Question: I have a partial view that pops up on button click. The partial view displays fine but when i try to click the form check boxes they do not display checked. I am not sure what's going on but it seems like the check box event never gets fired or something along those lines. I have tried using loading the partial view using the jquery load function but I cannot seem to get it to load. So instead I am using the AJAX call and inserting the data into a div on the normal view.
Here is my partial view:
'''
@model EmployeeMaster.Models.EmployeeAsset
@using (Html.BeginForm())
{
@Html.AntiForgeryToken()
<div class="btn-group" data-toggle="buttons-radio">
<table class="table table-striped table-bordered table-condensed">
<thead>
<tr>
<th>Item</th>
<th>Yes/No</th>
<th>Item</th>
<th>Yes/No</th>
<th>Item</th>
<th>Yes/No</th>
</tr>
</thead>
<tbody>
<tr>
<td>
@Html.Label("Cellular Telephone : ")
</td>
<td>
@Html.CheckBoxFor(model => model.CellPhone)
</td>
<td>
@Html.Label("Mileage Log : ")
</td>
<td>
@Html.CheckBoxFor(model => model.MileageLog)
</td>
<td>
@Html.Label("Travel Expense Reports : ")
</td>
<td>
@Html.CheckBoxFor(model => model.TravelExpenseReports)
</td>
</tr>
<tr>
<td>
@Html.Label("Computer : ")
</td>
<td>
@Html.CheckBoxFor(model => model.Computer)
</td>
<td>
@Html.Label("Pager : ")
</td>
<td>
@Html.CheckBoxFor(model => model.Pager)
</td>
<td>
@Html.Label("Uniforms : ")
</td>
<td>
@Html.CheckBoxFor(model => model.Uniforms)
</td>
</tr>
<tr>
<td>
@Html.Label("Customer Database : ")
</td>
<td>
@Html.CheckBoxFor(model => model.CustomerDatabase)
</td>
<td>
@Html.Label("PhoneCard : ")
</td>
<td>
@Html.CheckBoxFor(model => model.PhoneCard)
</td>
<td>
@Html.Label("Vehicle : ")
</td>
<td>
@Html.CheckBoxFor(model => model.Vehicle)
</td>
</tr>
<tr>
<td>
@Html.Label("Gas Card : ")
</td>
<td>
@Html.CheckBoxFor(model => model.GasCard)
</td>
<td>
@Html.Label("Security Card : ")
</td>
<td>
@Html.CheckBoxFor(model => model.SecurityCard)
</td>
<td>
@Html.Label("Co Credit Card : ")
</td>
<td>
@Html.CheckBoxFor(model => model.CoCreditCard)
</td>
</tr>
<tr>
<td>
@Html.Label("Keys : ")
</td>
<td>
@Html.CheckBoxFor(model => model.Keys)
</td>
<td>
@Html.Label("Tools : ")
</td>
<td>
@Html.CheckBoxFor(model => model.Tools)
</td>
<td>
@Html.Label("Other PPG Property : ")
</td>
<td>
@Html.CheckBoxFor(model => model.OtherPPGProperty)
</td>
</tr>
</tbody>
</table>
</div>
}
'''
This is my jquery I use on my normal view to call the partial view:
'''
<script type="text/javascript">
$(document).ready(function () {
$("#assets-button").on("click", function () {
$.ajax({
type: 'GET',
url: '@Url.Action("EmployeeAssets", "Employee", new { empNo = Model.EmployeeNumber })',
success: function (data) {
$('#assets-container').html(data);
}
});
$('#assets-container').bPopup(
{
modal: true,
appendTo: '#employee-edit-form'
});
});
});
</script>
'''
Here is my div I use to store the partial view:
'''
<div id="assets-container" style="display: none;position:absolute;background-color: white; padding: 10px;"></div>
'''
Here is a screen shot:

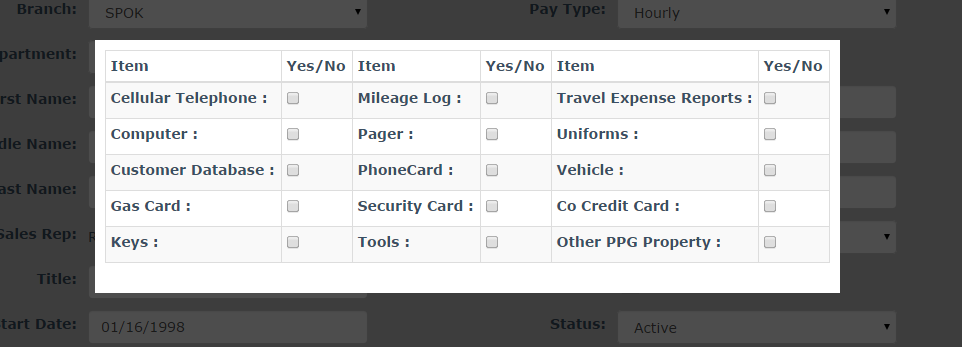
Answer: The issue is inside the partial view. The div surrounding the table has a class of "class="btn-group" data-toggle="buttons-radio"" and that is is conflicting with the checkbox buttons. Remove the div class and it works.